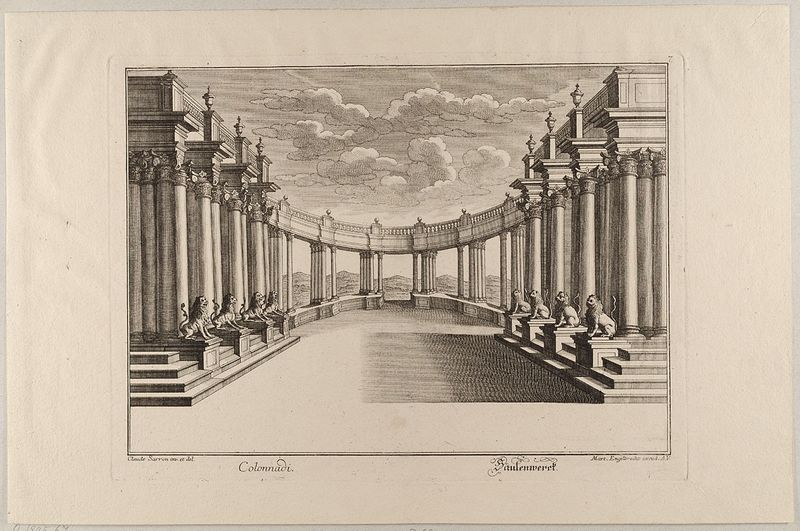
Titel: Kolonnade, Blatt 7 aus der Folge 'Operalische Vorstellungen', herausgegeben von M. Engelbrecht
Künstler: Claudius Sarron
Standort: Hamburg
Institution: Museum für Kunst und Gewerbe Hamburg
Schlagwörter: himmel, schatten, wolken, licht, pfeiler, säulen, architektur, barock, schrift, berge, grafik, graphik, treppe, stufen, fotografie, photographie, kolonnade, balustrade, druck, druckgraphik, druckgrafik, radierung, löwe, legende, kolonade, reproduktionen, barockzeit, barockzeitalter, druckerzeugnisse, architekturdarstellungen, colonnade, säule, bühnenausstattung, bühnenbild, ornamentstich, vorlageblätter, säulenwerck